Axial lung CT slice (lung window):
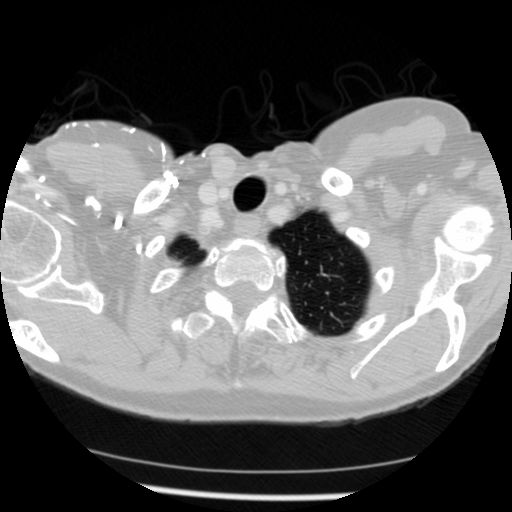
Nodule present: no